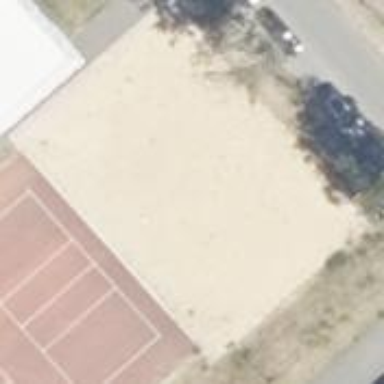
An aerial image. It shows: Sandy pitch designated for beach volleyball.